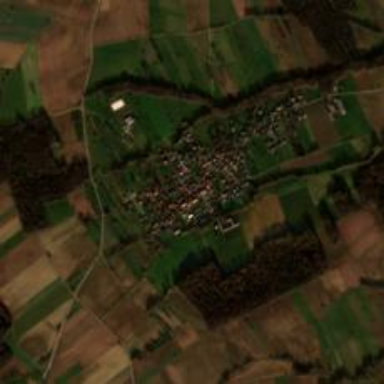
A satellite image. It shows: Village.